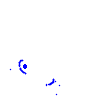
Particle: kaon